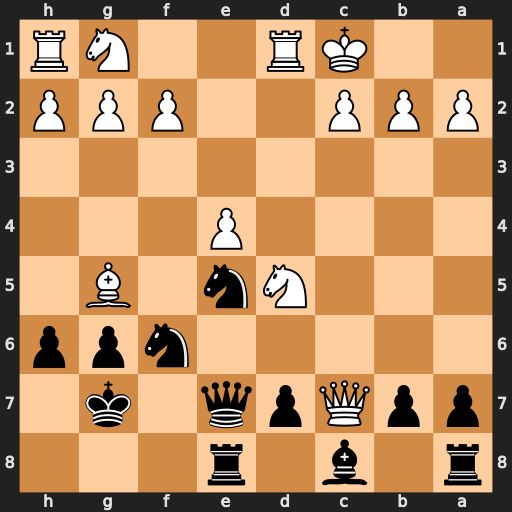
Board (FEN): r1b1r3/ppQpq1k1/5npp/3Nn1B1/4P3/8/PPP2PPP/2KR2NR
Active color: b
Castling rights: -
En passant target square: -
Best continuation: Nxd5 Bxe7 Nxc7